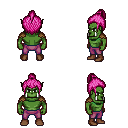
a pixel art fantasy rpg character, male body template, orc, green skin, leather shoulder armor, magenta pants, pink short topknot hairstyle, brown shoes, four views (front, back, left, right), 2x2 character sprite sheet, small pixel art, hard edges, no anti-aliasing